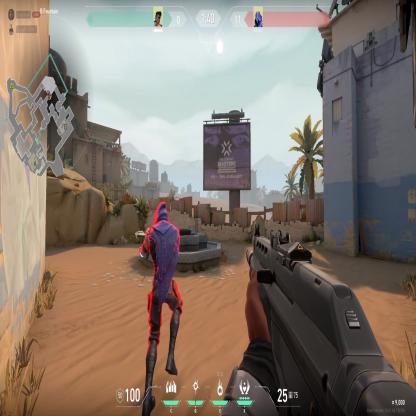
Label: enemy